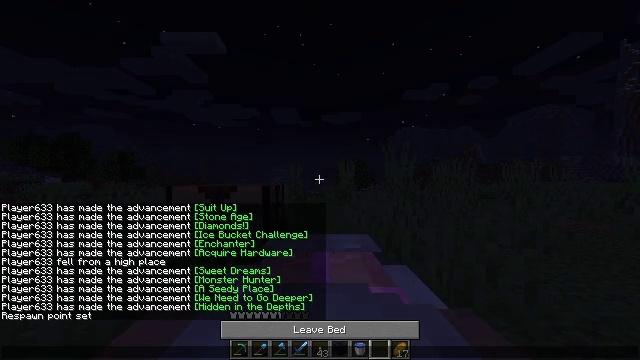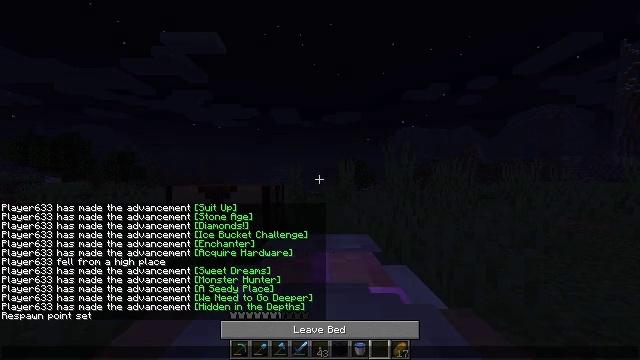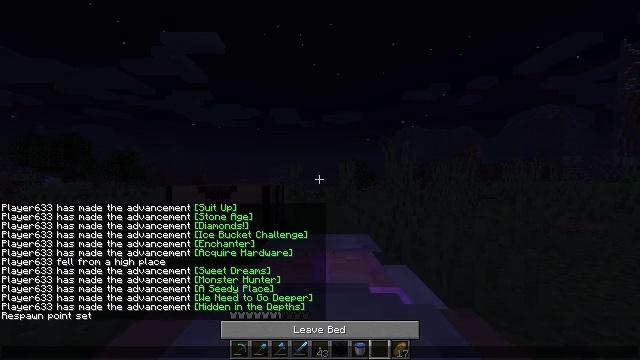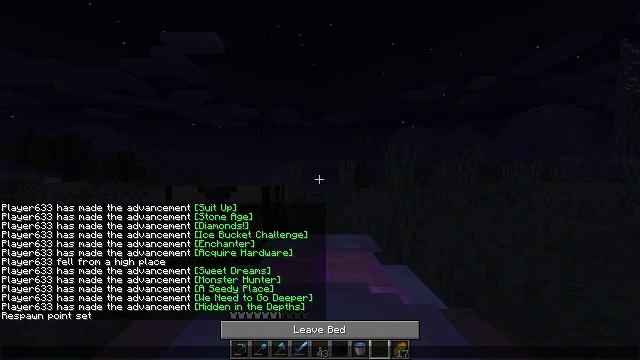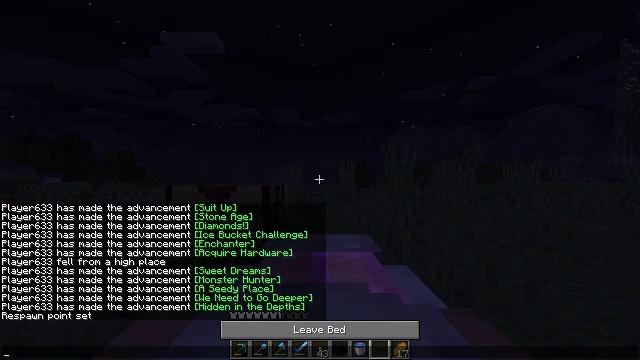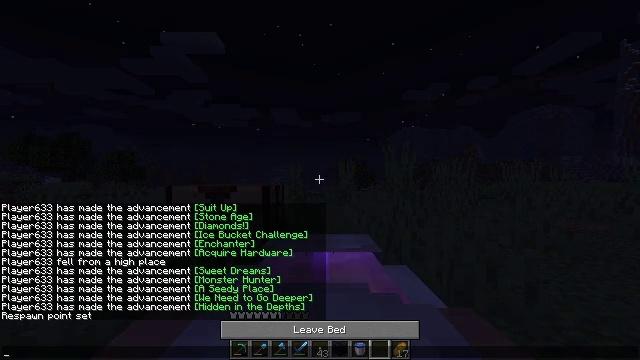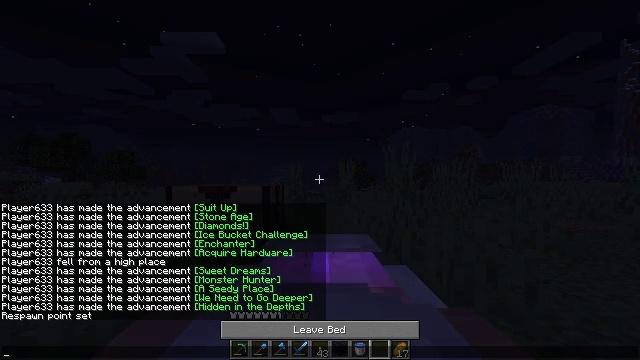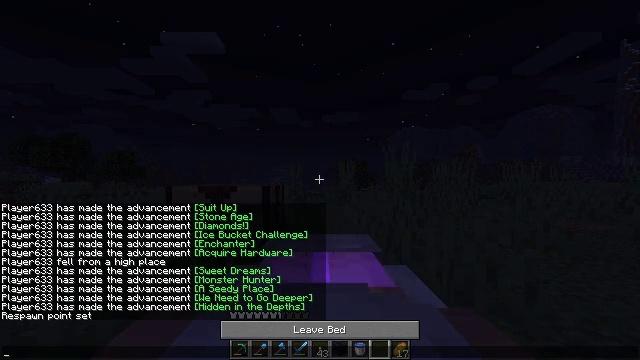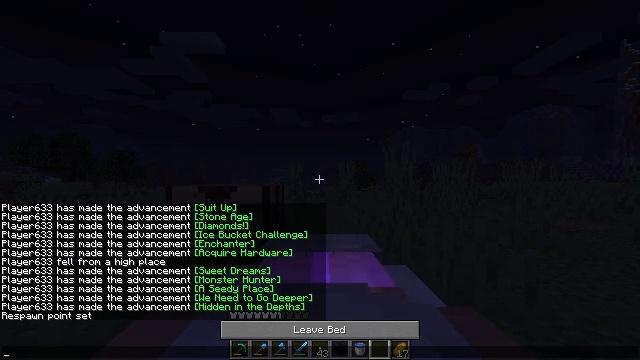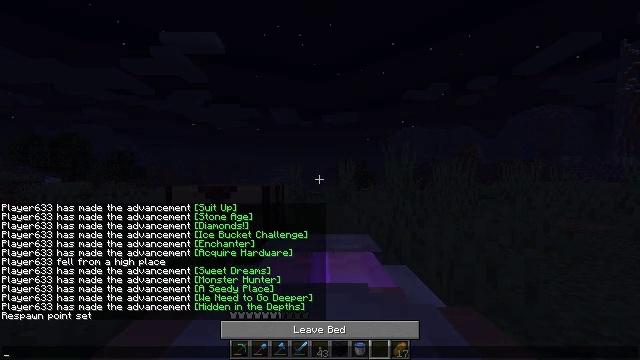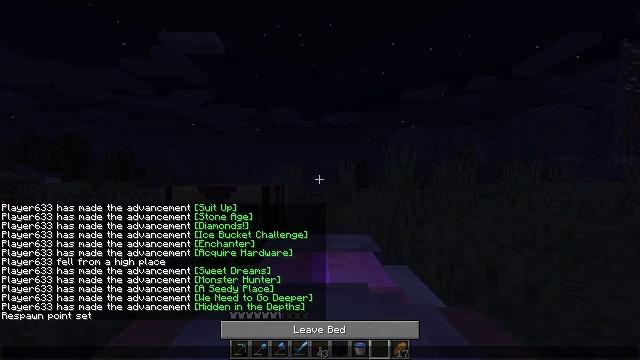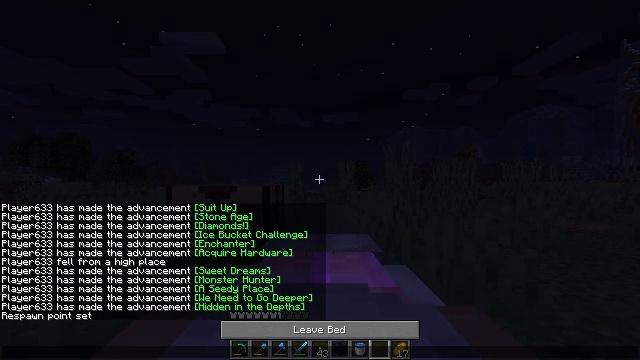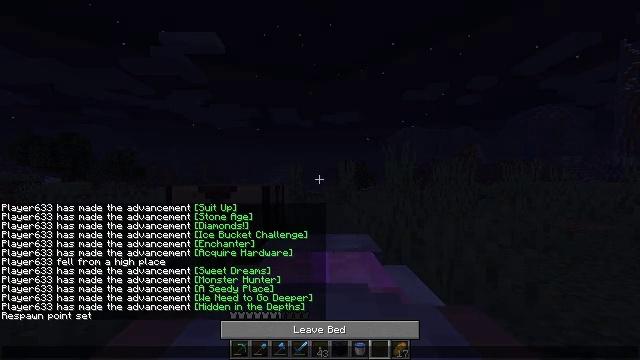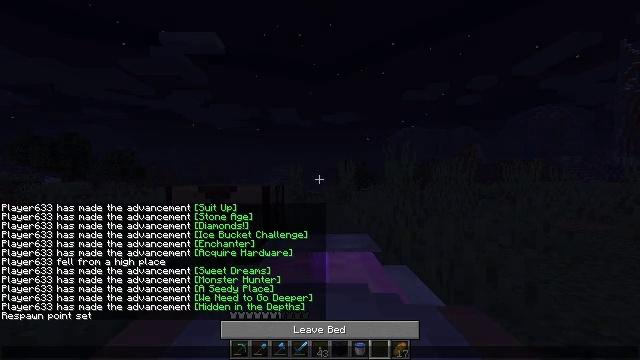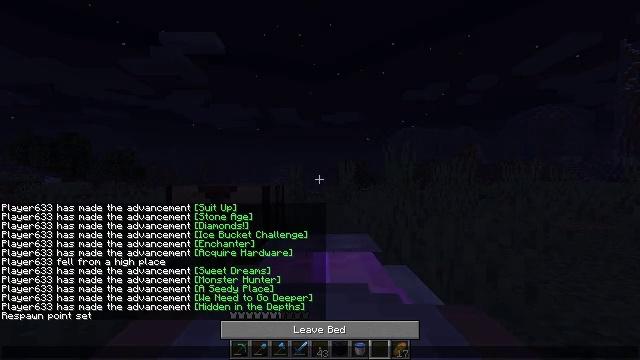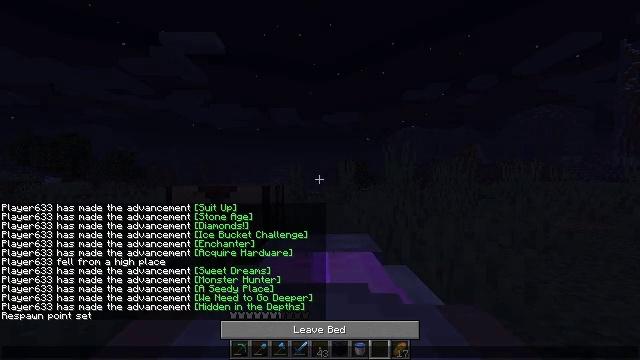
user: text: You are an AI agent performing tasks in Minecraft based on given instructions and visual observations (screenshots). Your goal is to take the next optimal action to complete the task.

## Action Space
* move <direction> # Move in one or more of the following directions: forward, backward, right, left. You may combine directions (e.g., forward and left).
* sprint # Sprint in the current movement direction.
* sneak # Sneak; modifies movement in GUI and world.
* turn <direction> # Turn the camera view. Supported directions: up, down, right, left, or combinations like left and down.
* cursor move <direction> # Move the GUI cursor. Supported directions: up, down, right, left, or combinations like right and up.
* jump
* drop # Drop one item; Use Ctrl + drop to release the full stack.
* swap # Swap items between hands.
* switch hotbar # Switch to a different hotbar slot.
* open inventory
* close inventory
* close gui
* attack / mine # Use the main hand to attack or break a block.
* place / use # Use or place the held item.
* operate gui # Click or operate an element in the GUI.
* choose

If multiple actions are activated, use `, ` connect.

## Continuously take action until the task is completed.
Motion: motion action
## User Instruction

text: Pick up the white bed by breaking it.
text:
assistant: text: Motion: no_op
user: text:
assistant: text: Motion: no_op
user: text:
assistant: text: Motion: no_op
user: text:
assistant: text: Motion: no_op
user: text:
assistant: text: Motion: no_op
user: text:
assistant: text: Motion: no_op
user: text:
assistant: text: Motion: no_op
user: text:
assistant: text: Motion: no_op
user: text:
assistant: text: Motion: no_op
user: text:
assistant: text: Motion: no_op
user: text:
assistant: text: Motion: no_op
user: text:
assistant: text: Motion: no_op
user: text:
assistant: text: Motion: no_op
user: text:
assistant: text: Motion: no_op
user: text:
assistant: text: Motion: no_op
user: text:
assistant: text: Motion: no_op
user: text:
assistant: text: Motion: no_op
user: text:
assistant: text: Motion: no_op
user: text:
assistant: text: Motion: no_op
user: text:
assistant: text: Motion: no_op
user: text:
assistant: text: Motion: no_op
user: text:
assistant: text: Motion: no_op
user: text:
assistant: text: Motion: no_op
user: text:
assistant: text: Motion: no_op
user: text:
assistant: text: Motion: no_op
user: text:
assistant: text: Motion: no_op
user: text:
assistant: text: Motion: no_op
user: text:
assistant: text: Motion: no_op
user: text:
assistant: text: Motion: no_op
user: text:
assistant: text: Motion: no_op